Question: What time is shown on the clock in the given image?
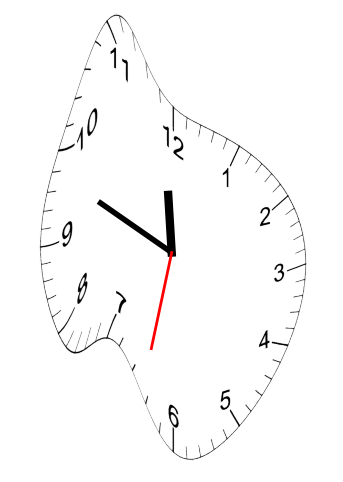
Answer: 11:48:32